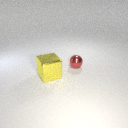
large yellow metal cube to the left of small red metal sphere